Question: I implemented a tabbar view as an NSControl subclass.

When I click it, AppKit will try to update the 'firstResponder' of my NSWindow. Because I don't want the tabbar to become 'firstResponder' ('acceptsFirstResponder' returns 'NO') the NSWindow itself will become the 'firstResponder'. My responder chain will consist of the window and it's controller and no Action Messages are delivered to the subview below the tabbar (an NSOutlineView). I'd like the NSOutlineView to keep receiving Action Messages and Events when I click the tabbar.
What's the appropriate way to do this? Is there no way to stop an NSView from trying to change the 'firstResponder' when being clicked on?
I thought about setting the toolbar's 'nextResponder' to the NSOutlineView, but manually changing the 'nextResponder' of an NSView is not recommended by Apple.
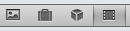
Answer: I ended up manually resetting the 'firstResponder' to the outline view in my tabbar's delegate method implementation.
An other solution I came up with is implementing this in the tabbar to reset 'firstResponder' to the original object, if the tabbar becomes the 'firstResponder'.
'''
- (void)awakeFromNib {
[self.window addObserver:self
forKeyPath:@"firstResponder"
options:NSKeyValueObservingOptionOld
context:nil];
}
- (void)observeValueForKeyPath:(NSString *)keyPath ofObject:(id)object
change:(NSDictionary *)change context:(void *)context {
NSResponder *oldResponder = [change objectForKey:NSKeyValueChangeOldKey];
if (self.window.firstResponder == self) {
[self.window makeFirstResponder:oldResponder];
}
}
'''